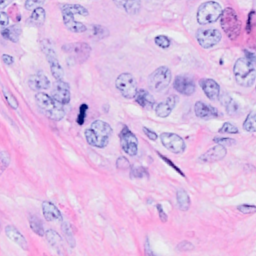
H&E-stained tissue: Breast